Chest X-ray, AP view. Patient: 48 years old, sex M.
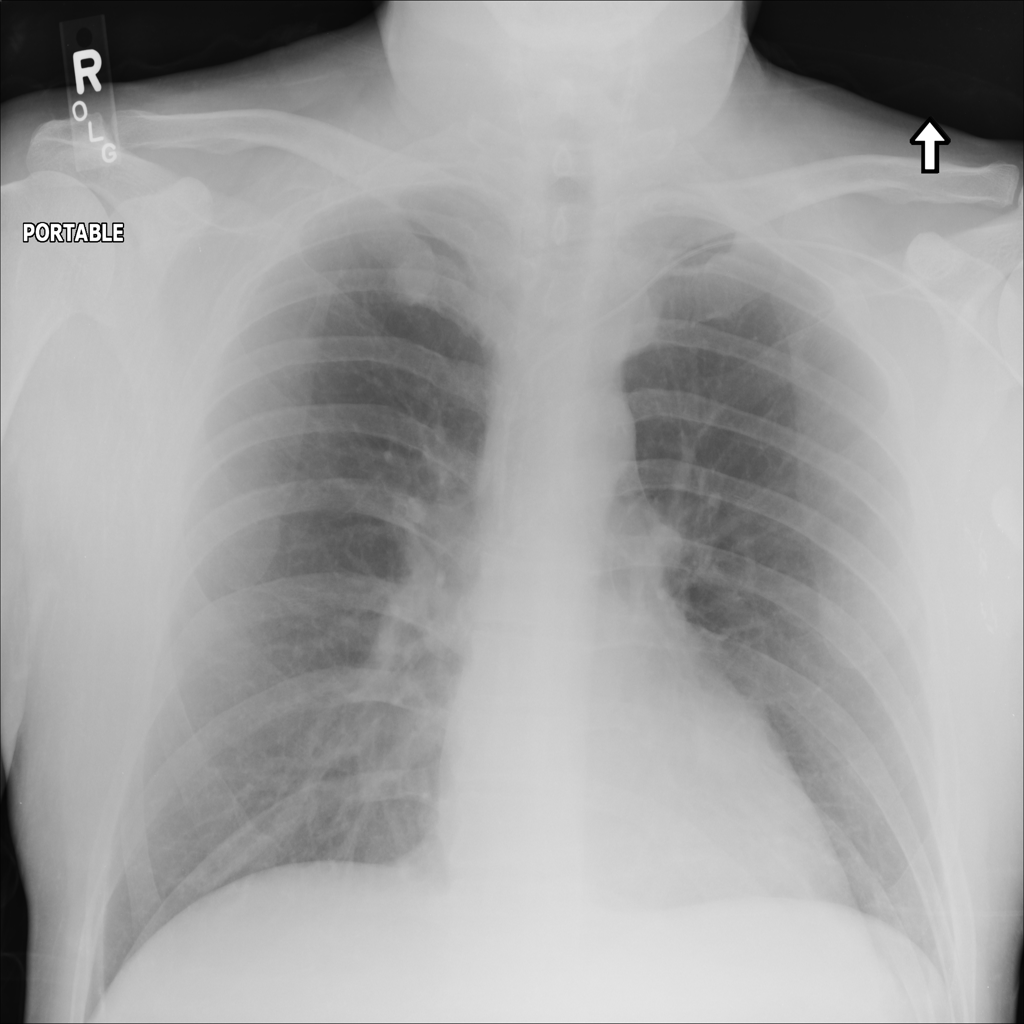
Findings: No Finding